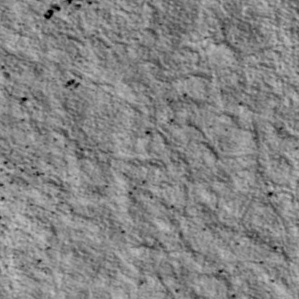
Label: non_frost